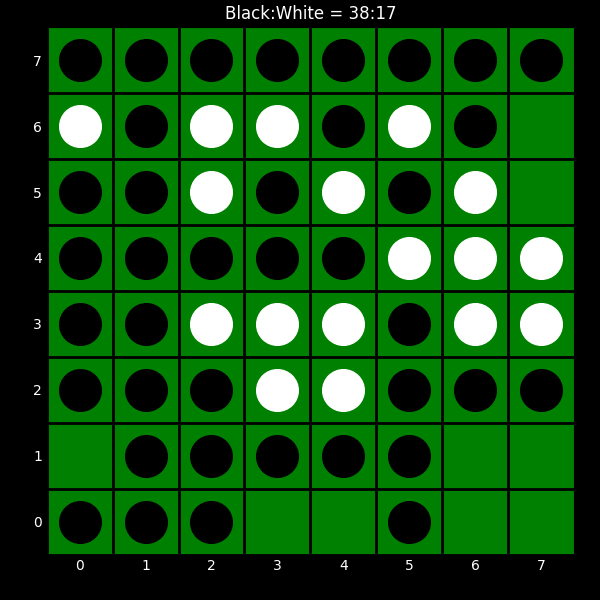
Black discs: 38
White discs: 17